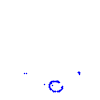
Particle: proton